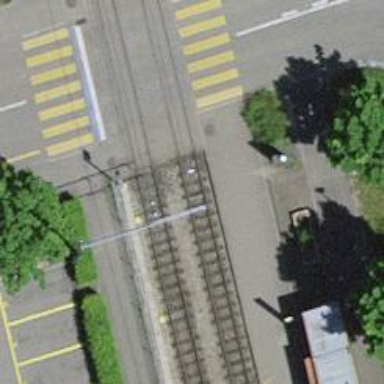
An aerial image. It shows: Railway crossing.